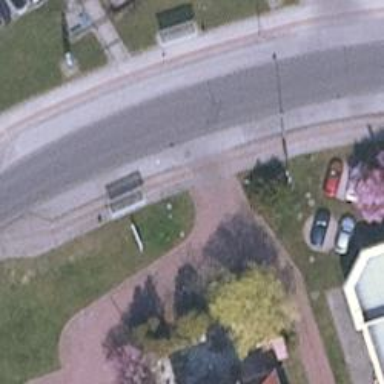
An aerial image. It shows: Residential road with sidewalks on both sides and cycle track.